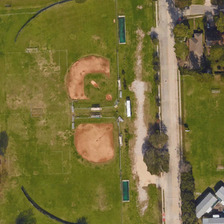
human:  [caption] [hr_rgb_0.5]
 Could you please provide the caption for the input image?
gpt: this sport park alongside the road has two baseballfield besides a soccer pitch .

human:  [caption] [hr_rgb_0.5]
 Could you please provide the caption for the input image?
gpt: two baseball field with bright green grass beside the highway .

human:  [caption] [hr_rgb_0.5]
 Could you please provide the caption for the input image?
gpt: there are two small basefields next to a football fields and a straight road .

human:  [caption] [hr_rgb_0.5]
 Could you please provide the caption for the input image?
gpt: on one side of the road  there are two baseballfields and one football court; on the other side  there are some houses decorated with trees .

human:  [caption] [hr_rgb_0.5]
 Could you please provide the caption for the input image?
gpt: two baseball fields are near a road with several buildings and green trees in two sides of it .